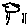
Label: tree